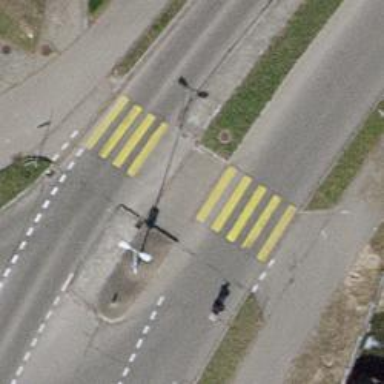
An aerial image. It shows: Marked crossing with zebra sign and island in the middle.